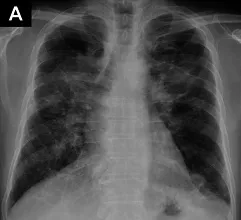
(A) Chest X-ray demonstrated tumor-like lesions in both lungs.
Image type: radiology (x_ray)